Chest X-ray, PA view. Patient: 35 years old, sex M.
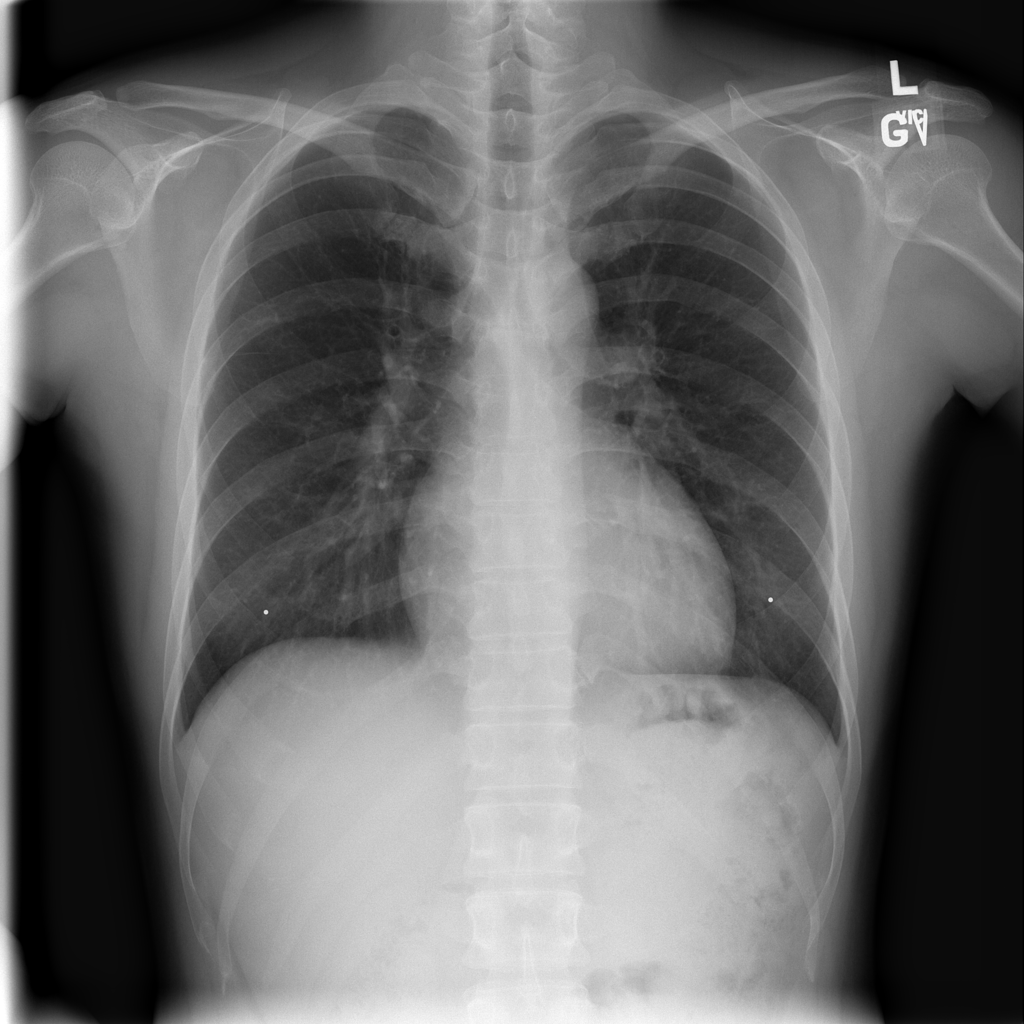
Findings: No Finding